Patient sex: M
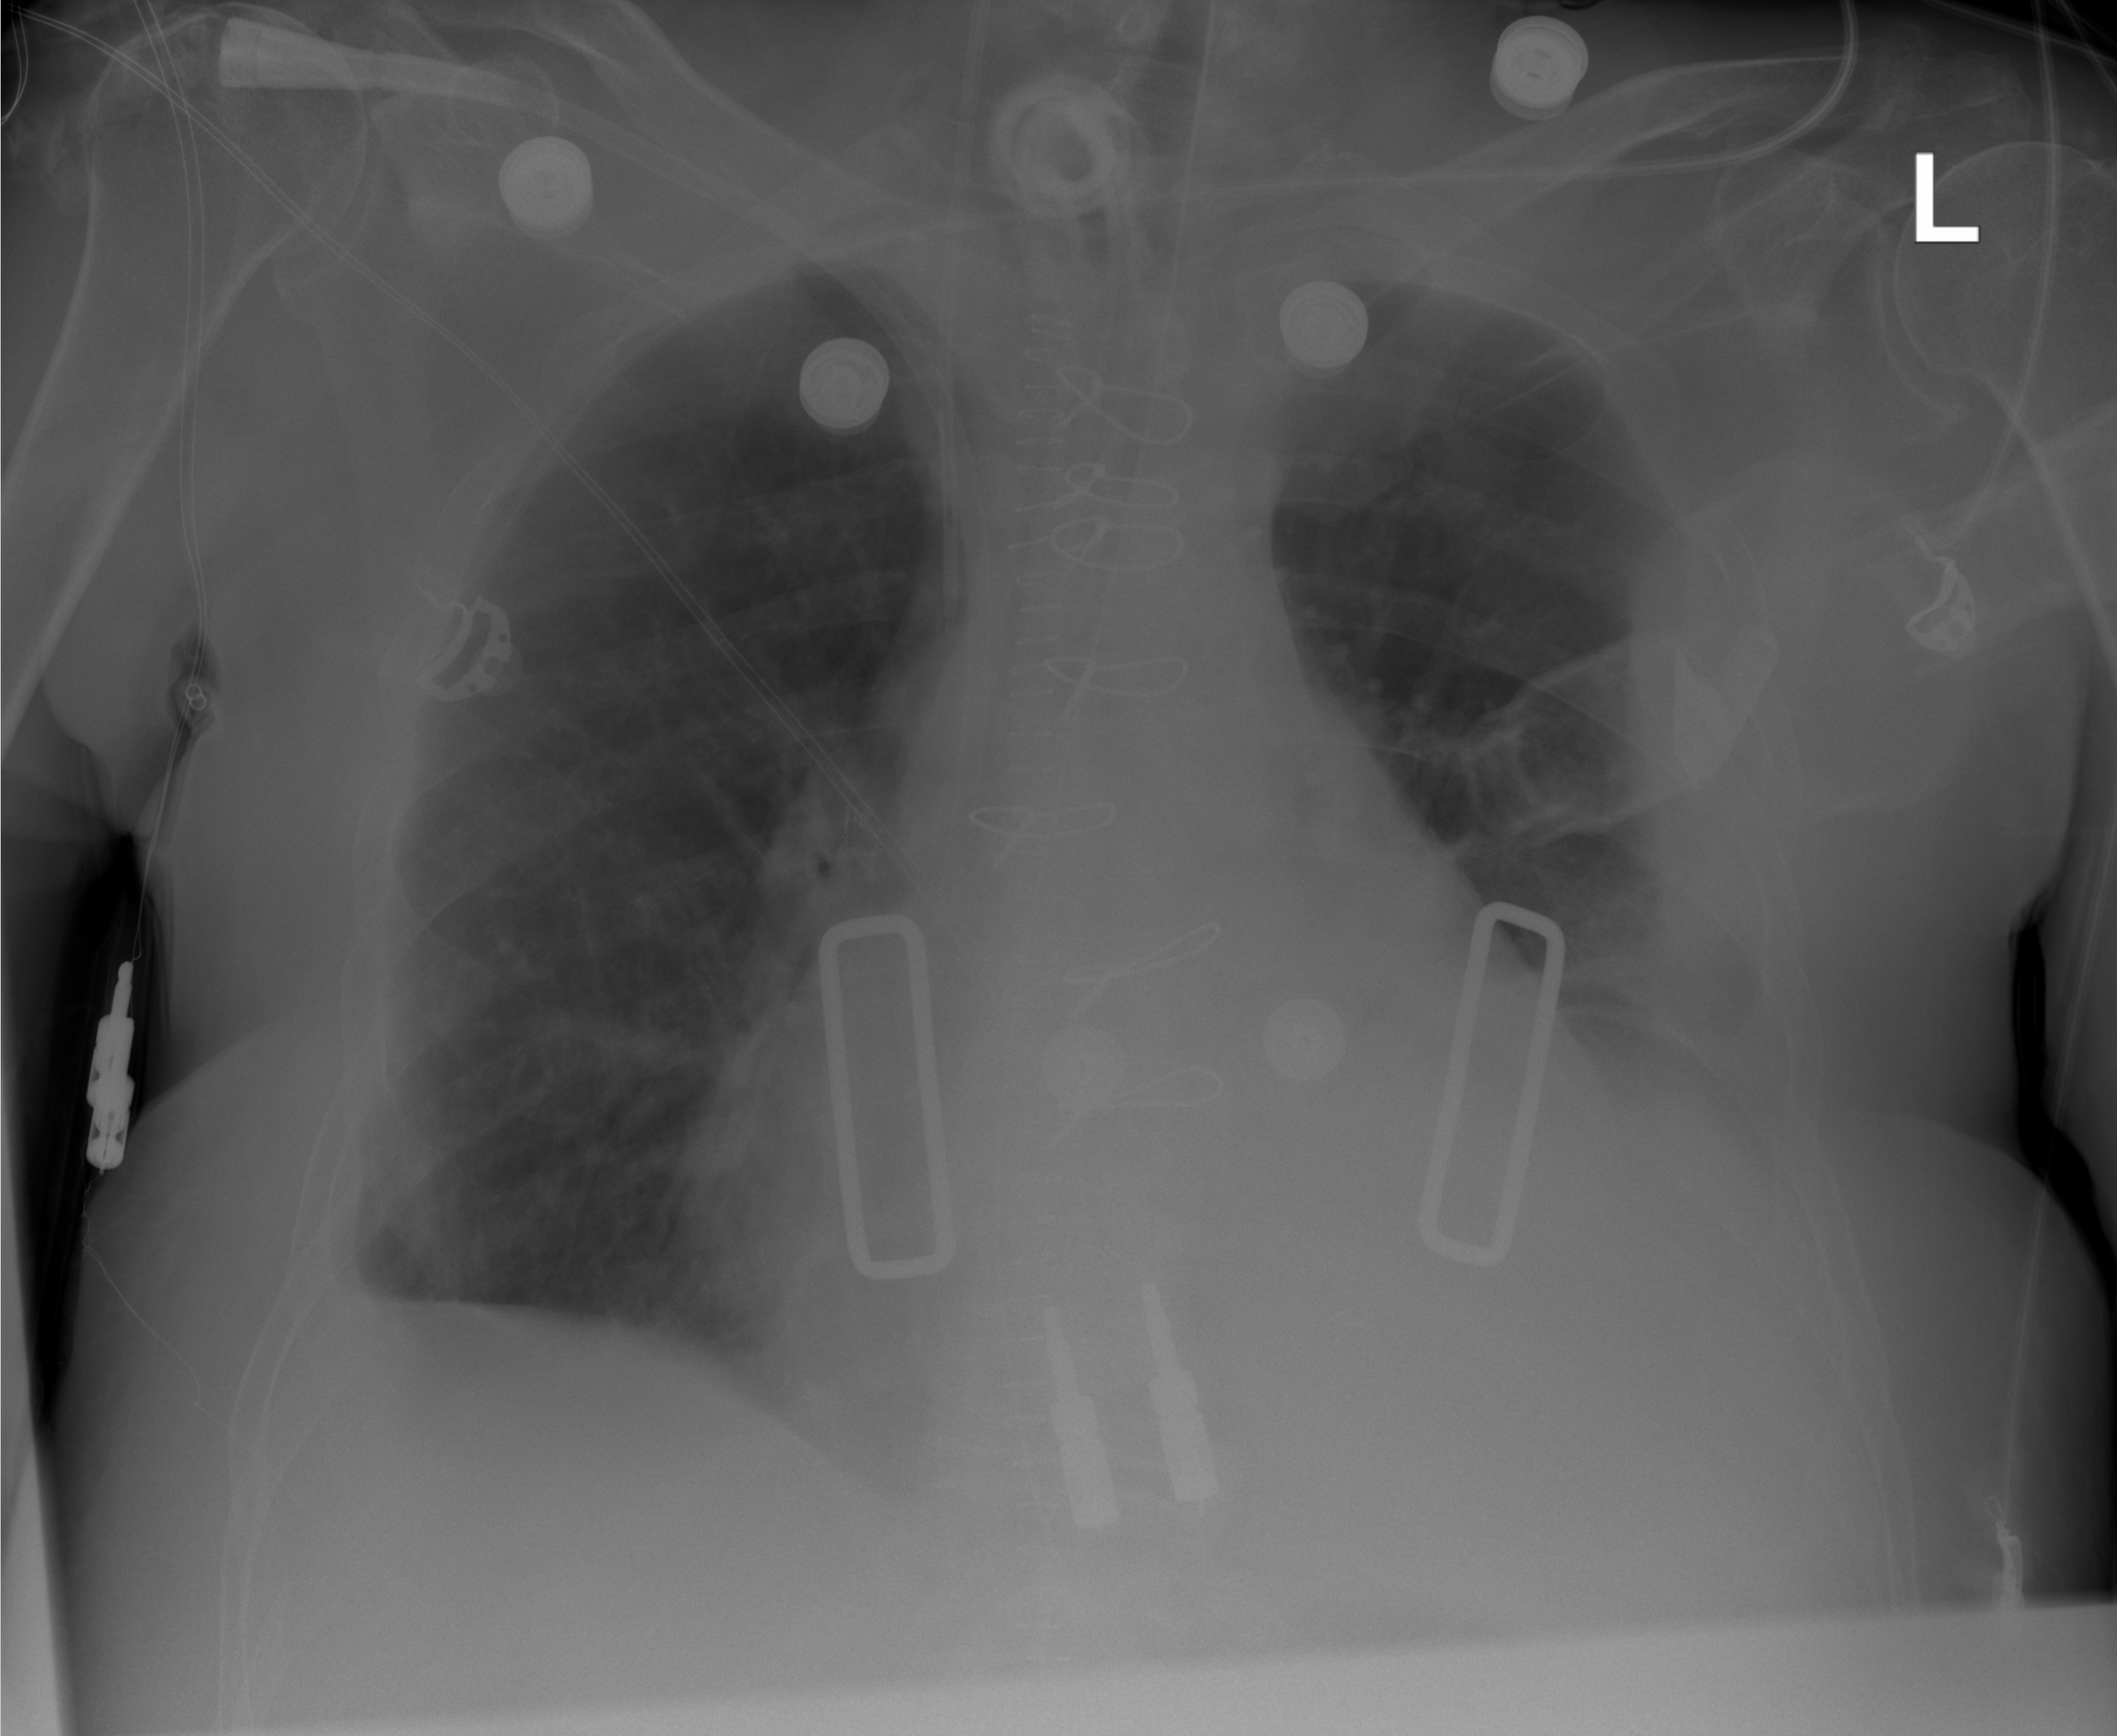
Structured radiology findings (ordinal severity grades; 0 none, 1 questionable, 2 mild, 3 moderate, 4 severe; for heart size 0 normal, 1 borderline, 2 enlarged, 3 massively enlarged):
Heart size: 2
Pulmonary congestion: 2
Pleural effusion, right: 1
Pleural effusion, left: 1
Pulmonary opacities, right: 1
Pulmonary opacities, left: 2
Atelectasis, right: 2
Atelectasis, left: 2